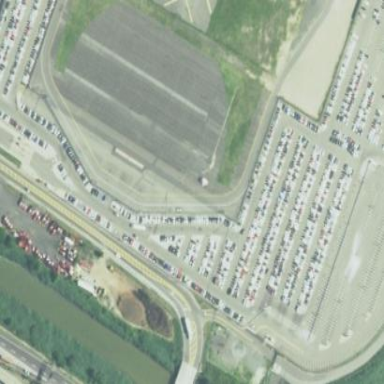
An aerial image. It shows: Parking area with surface.